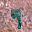
Label: 9